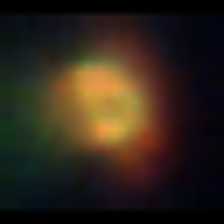
Taxon: NanoPlankton
Group: Other